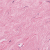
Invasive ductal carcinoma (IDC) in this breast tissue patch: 0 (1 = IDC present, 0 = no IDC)